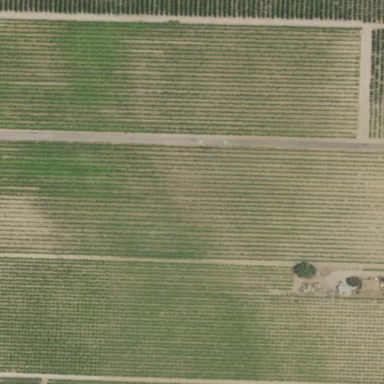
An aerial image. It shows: Beautiful vineyard in the countryside.